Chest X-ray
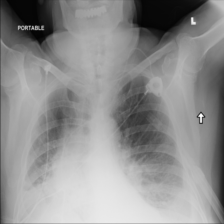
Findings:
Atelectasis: negative
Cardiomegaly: negative
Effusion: negative
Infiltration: negative
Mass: negative
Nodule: negative
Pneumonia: negative
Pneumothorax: negative
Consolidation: positive
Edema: negative
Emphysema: negative
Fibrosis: negative
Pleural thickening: negative
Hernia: negative